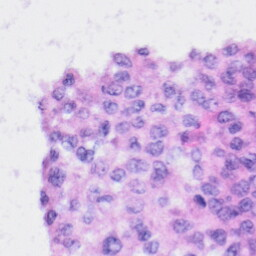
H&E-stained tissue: Liver